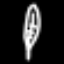
Label: leaf